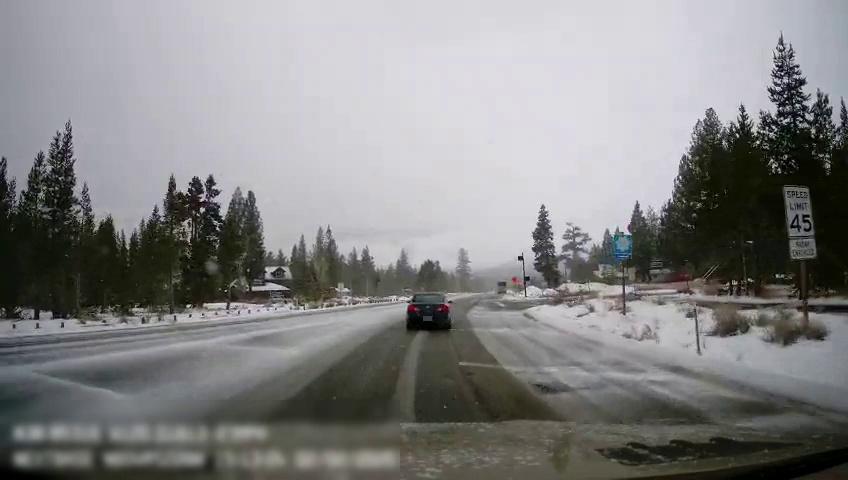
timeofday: Day
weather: Snowy
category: Drivable Space
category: Vehicles | Car
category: Vehicles | Bus
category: Traffic | Signs
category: Traffic | Signs
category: Traffic | Signs